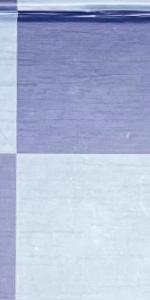
Label: Empty